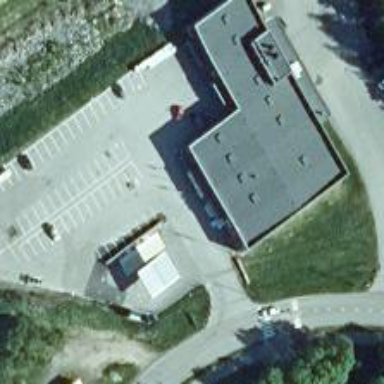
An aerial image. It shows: Pharmacy providing healthcare services.